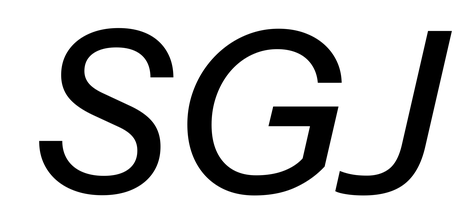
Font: InstrumentSans-Italic_Medium_Italic